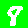
Digit: 8